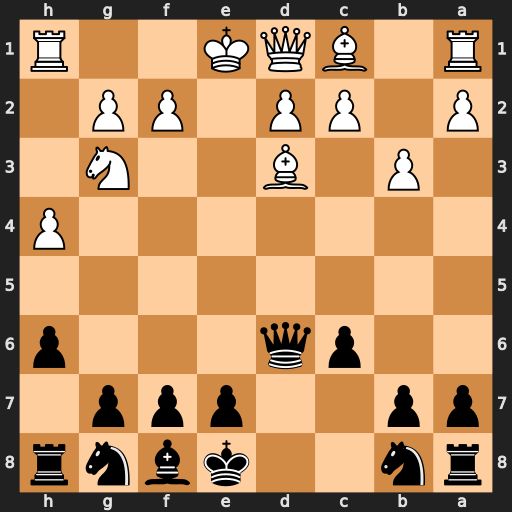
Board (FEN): rn2kbnr/pp2ppp1/2pq3p/8/7P/1P1B2N1/P1PP1PP1/R1BQK2R
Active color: b
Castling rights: KQkq
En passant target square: -
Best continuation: Qe5+ Qe2 Qxa1